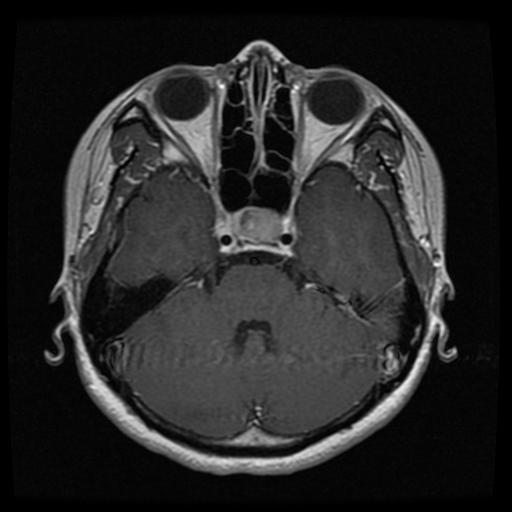
Label: pituitary